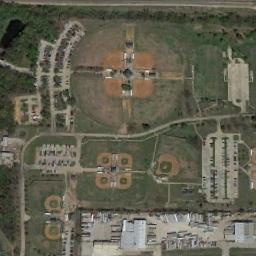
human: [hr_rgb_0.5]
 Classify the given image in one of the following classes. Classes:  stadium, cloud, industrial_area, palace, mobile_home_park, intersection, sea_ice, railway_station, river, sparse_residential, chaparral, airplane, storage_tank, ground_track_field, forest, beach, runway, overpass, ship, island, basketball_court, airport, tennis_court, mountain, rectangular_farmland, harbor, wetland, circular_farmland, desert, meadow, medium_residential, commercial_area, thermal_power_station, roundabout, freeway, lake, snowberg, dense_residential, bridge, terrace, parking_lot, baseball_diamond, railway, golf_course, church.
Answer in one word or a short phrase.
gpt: baseball_diamond